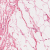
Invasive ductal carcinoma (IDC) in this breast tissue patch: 0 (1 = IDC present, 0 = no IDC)